Question: I have the following simple Java Swing app:

My button "New button" is marked/focused per default, but I would like to change/remove that default marking.
How do I do that?
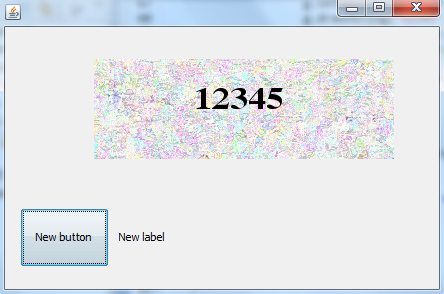
Answer: > I would like to change/remove that default marking.
is possible to change this property by
- <URL>